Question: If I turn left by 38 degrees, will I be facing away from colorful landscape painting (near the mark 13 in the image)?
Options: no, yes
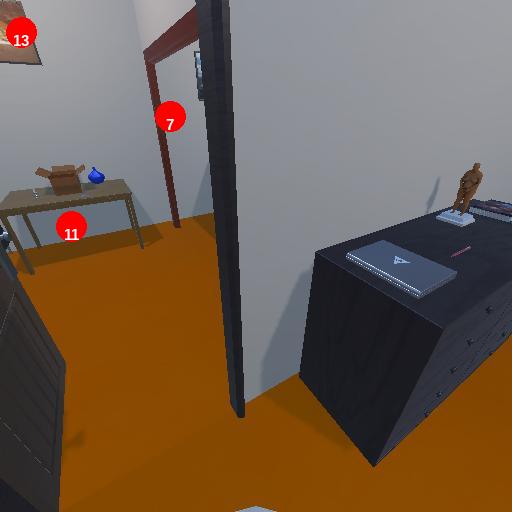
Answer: no